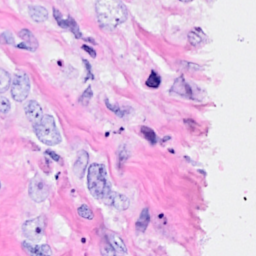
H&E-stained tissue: Breast